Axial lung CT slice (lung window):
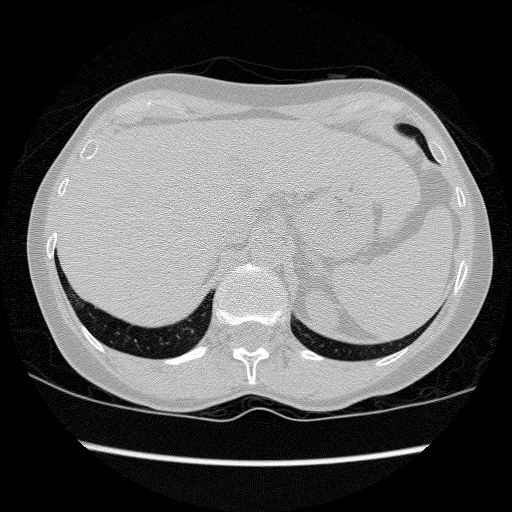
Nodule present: no